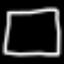
Label: square